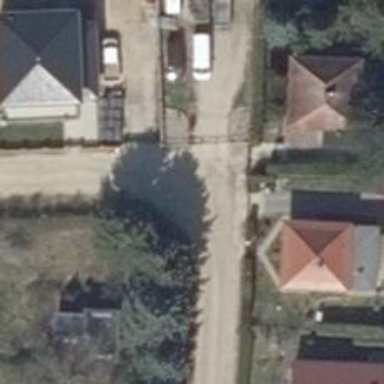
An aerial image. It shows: Driveway.